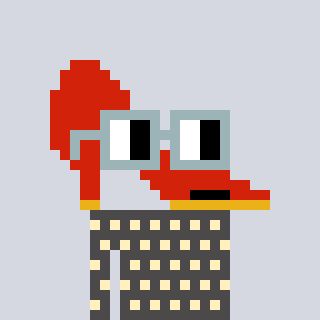
a pixel art character with square dark gray glasses, a highheel-shaped head and a grayscale-colored body on a cool background